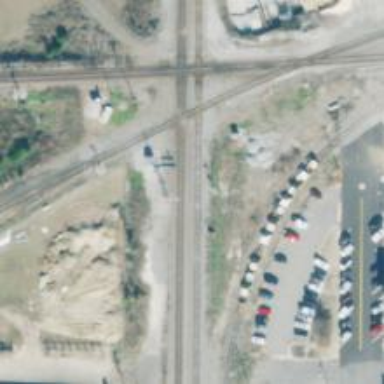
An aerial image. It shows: Railway track.